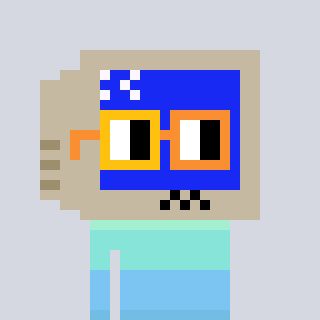
a pixel art character with square yellow and orange glasses, a old monitor-shaped head and a green-colored body on a cool background